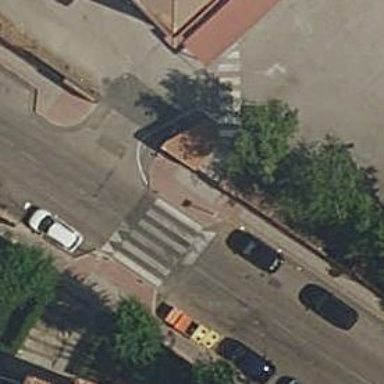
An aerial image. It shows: Concrete footway.